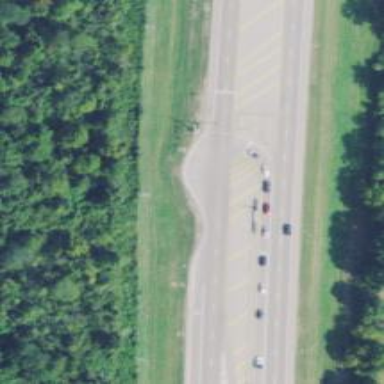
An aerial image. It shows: Trunk link highway.